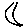
Label: moon